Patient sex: M
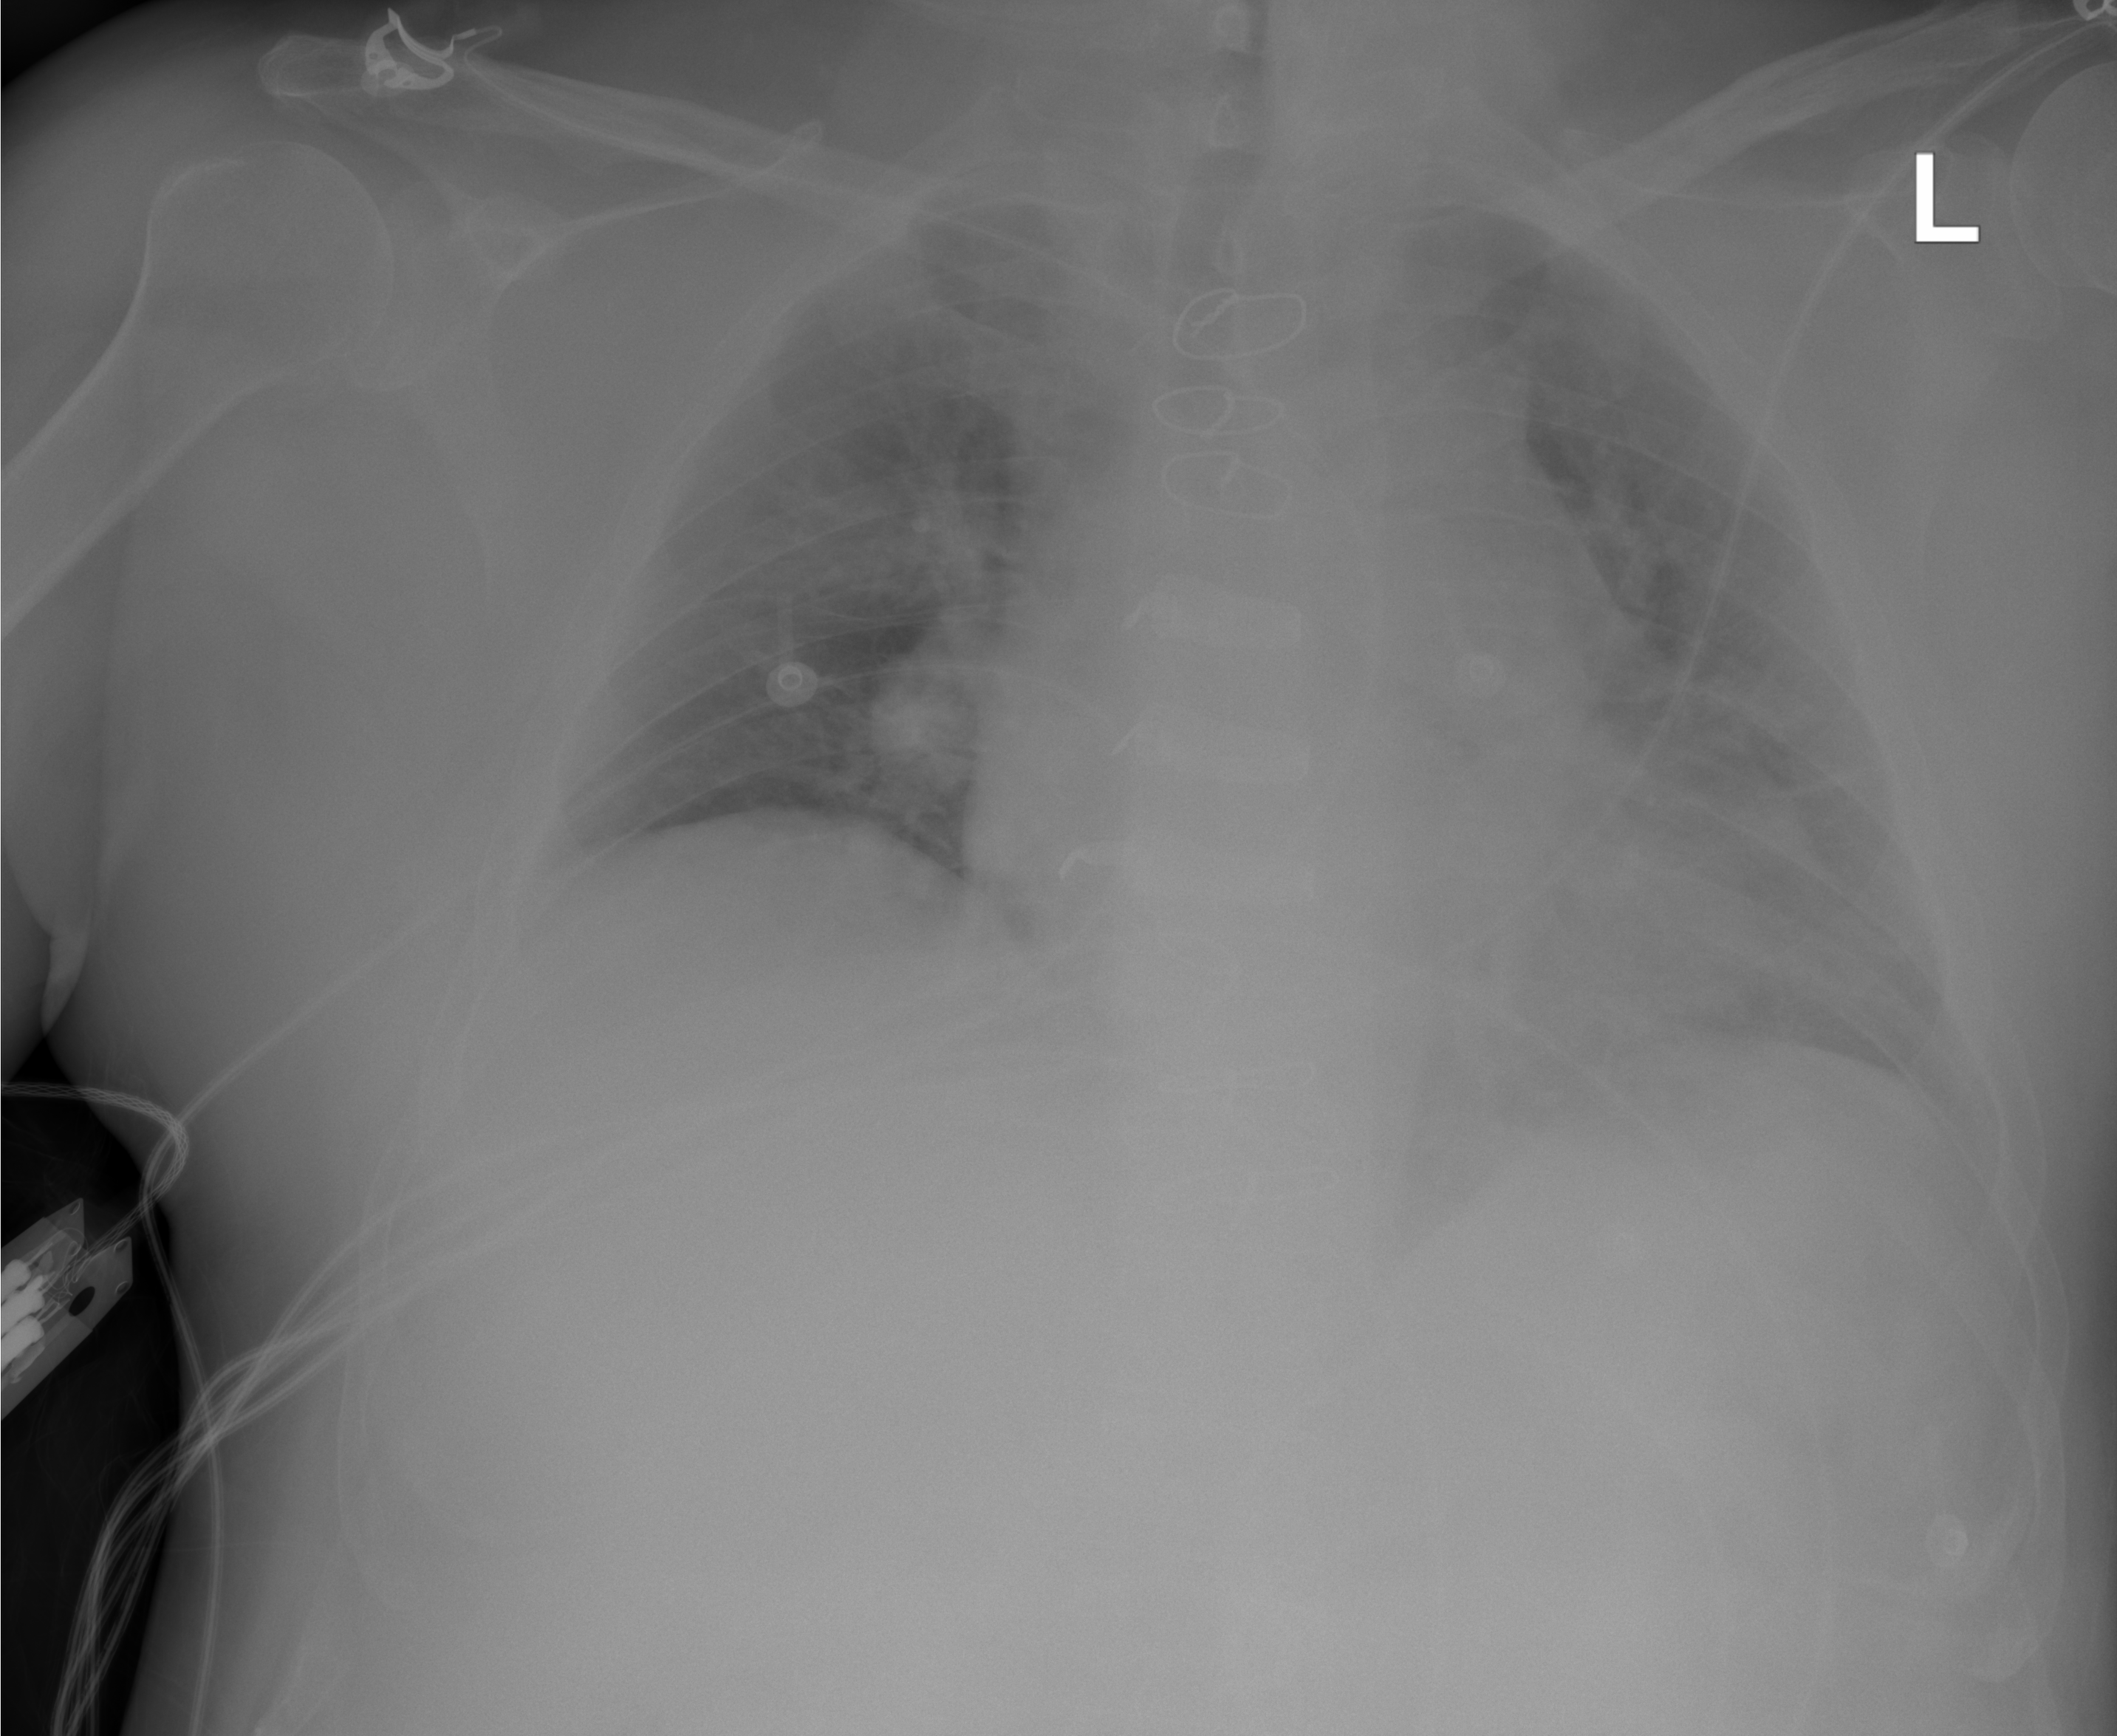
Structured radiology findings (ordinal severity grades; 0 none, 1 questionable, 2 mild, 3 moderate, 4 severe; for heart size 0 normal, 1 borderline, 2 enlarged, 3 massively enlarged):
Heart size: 2
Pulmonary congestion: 2
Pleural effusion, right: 0
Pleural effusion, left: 0
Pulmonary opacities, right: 0
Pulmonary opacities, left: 0
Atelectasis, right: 2
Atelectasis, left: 2